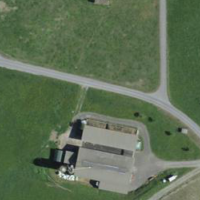
EUNIS habitat code: 24
Species observed at this site:
Urtica dioica